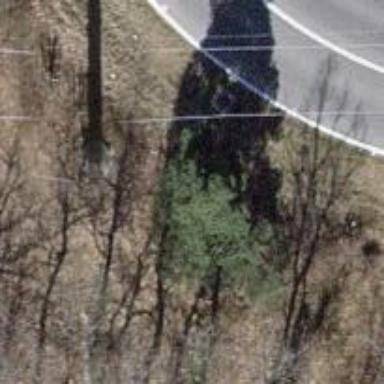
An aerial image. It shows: Power pole.